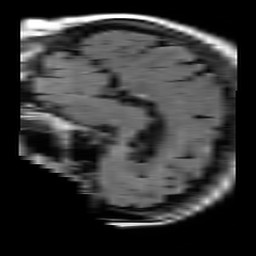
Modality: FLAIR
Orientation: sagittal
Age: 72
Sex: female
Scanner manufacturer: philips
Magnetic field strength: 1.5 T
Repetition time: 10 s
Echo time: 0.11 s